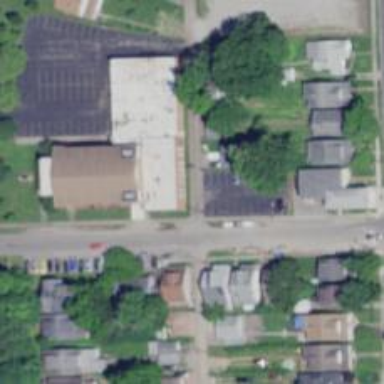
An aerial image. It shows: Alley classified as service road.